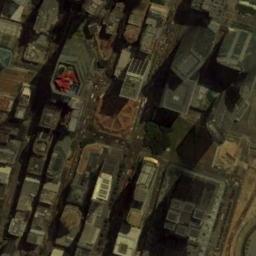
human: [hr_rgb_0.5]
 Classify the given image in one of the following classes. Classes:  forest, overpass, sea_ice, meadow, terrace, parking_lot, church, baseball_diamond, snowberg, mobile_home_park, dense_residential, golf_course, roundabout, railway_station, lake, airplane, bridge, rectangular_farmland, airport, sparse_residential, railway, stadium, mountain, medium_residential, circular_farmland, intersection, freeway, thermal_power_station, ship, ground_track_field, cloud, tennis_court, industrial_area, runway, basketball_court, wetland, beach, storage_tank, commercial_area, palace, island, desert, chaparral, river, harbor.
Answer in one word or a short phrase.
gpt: commercial_area